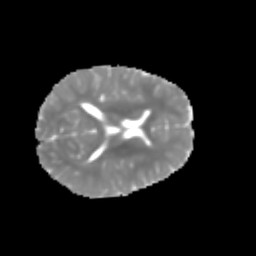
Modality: MD
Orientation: axial
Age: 6
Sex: male
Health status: healthy